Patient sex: M
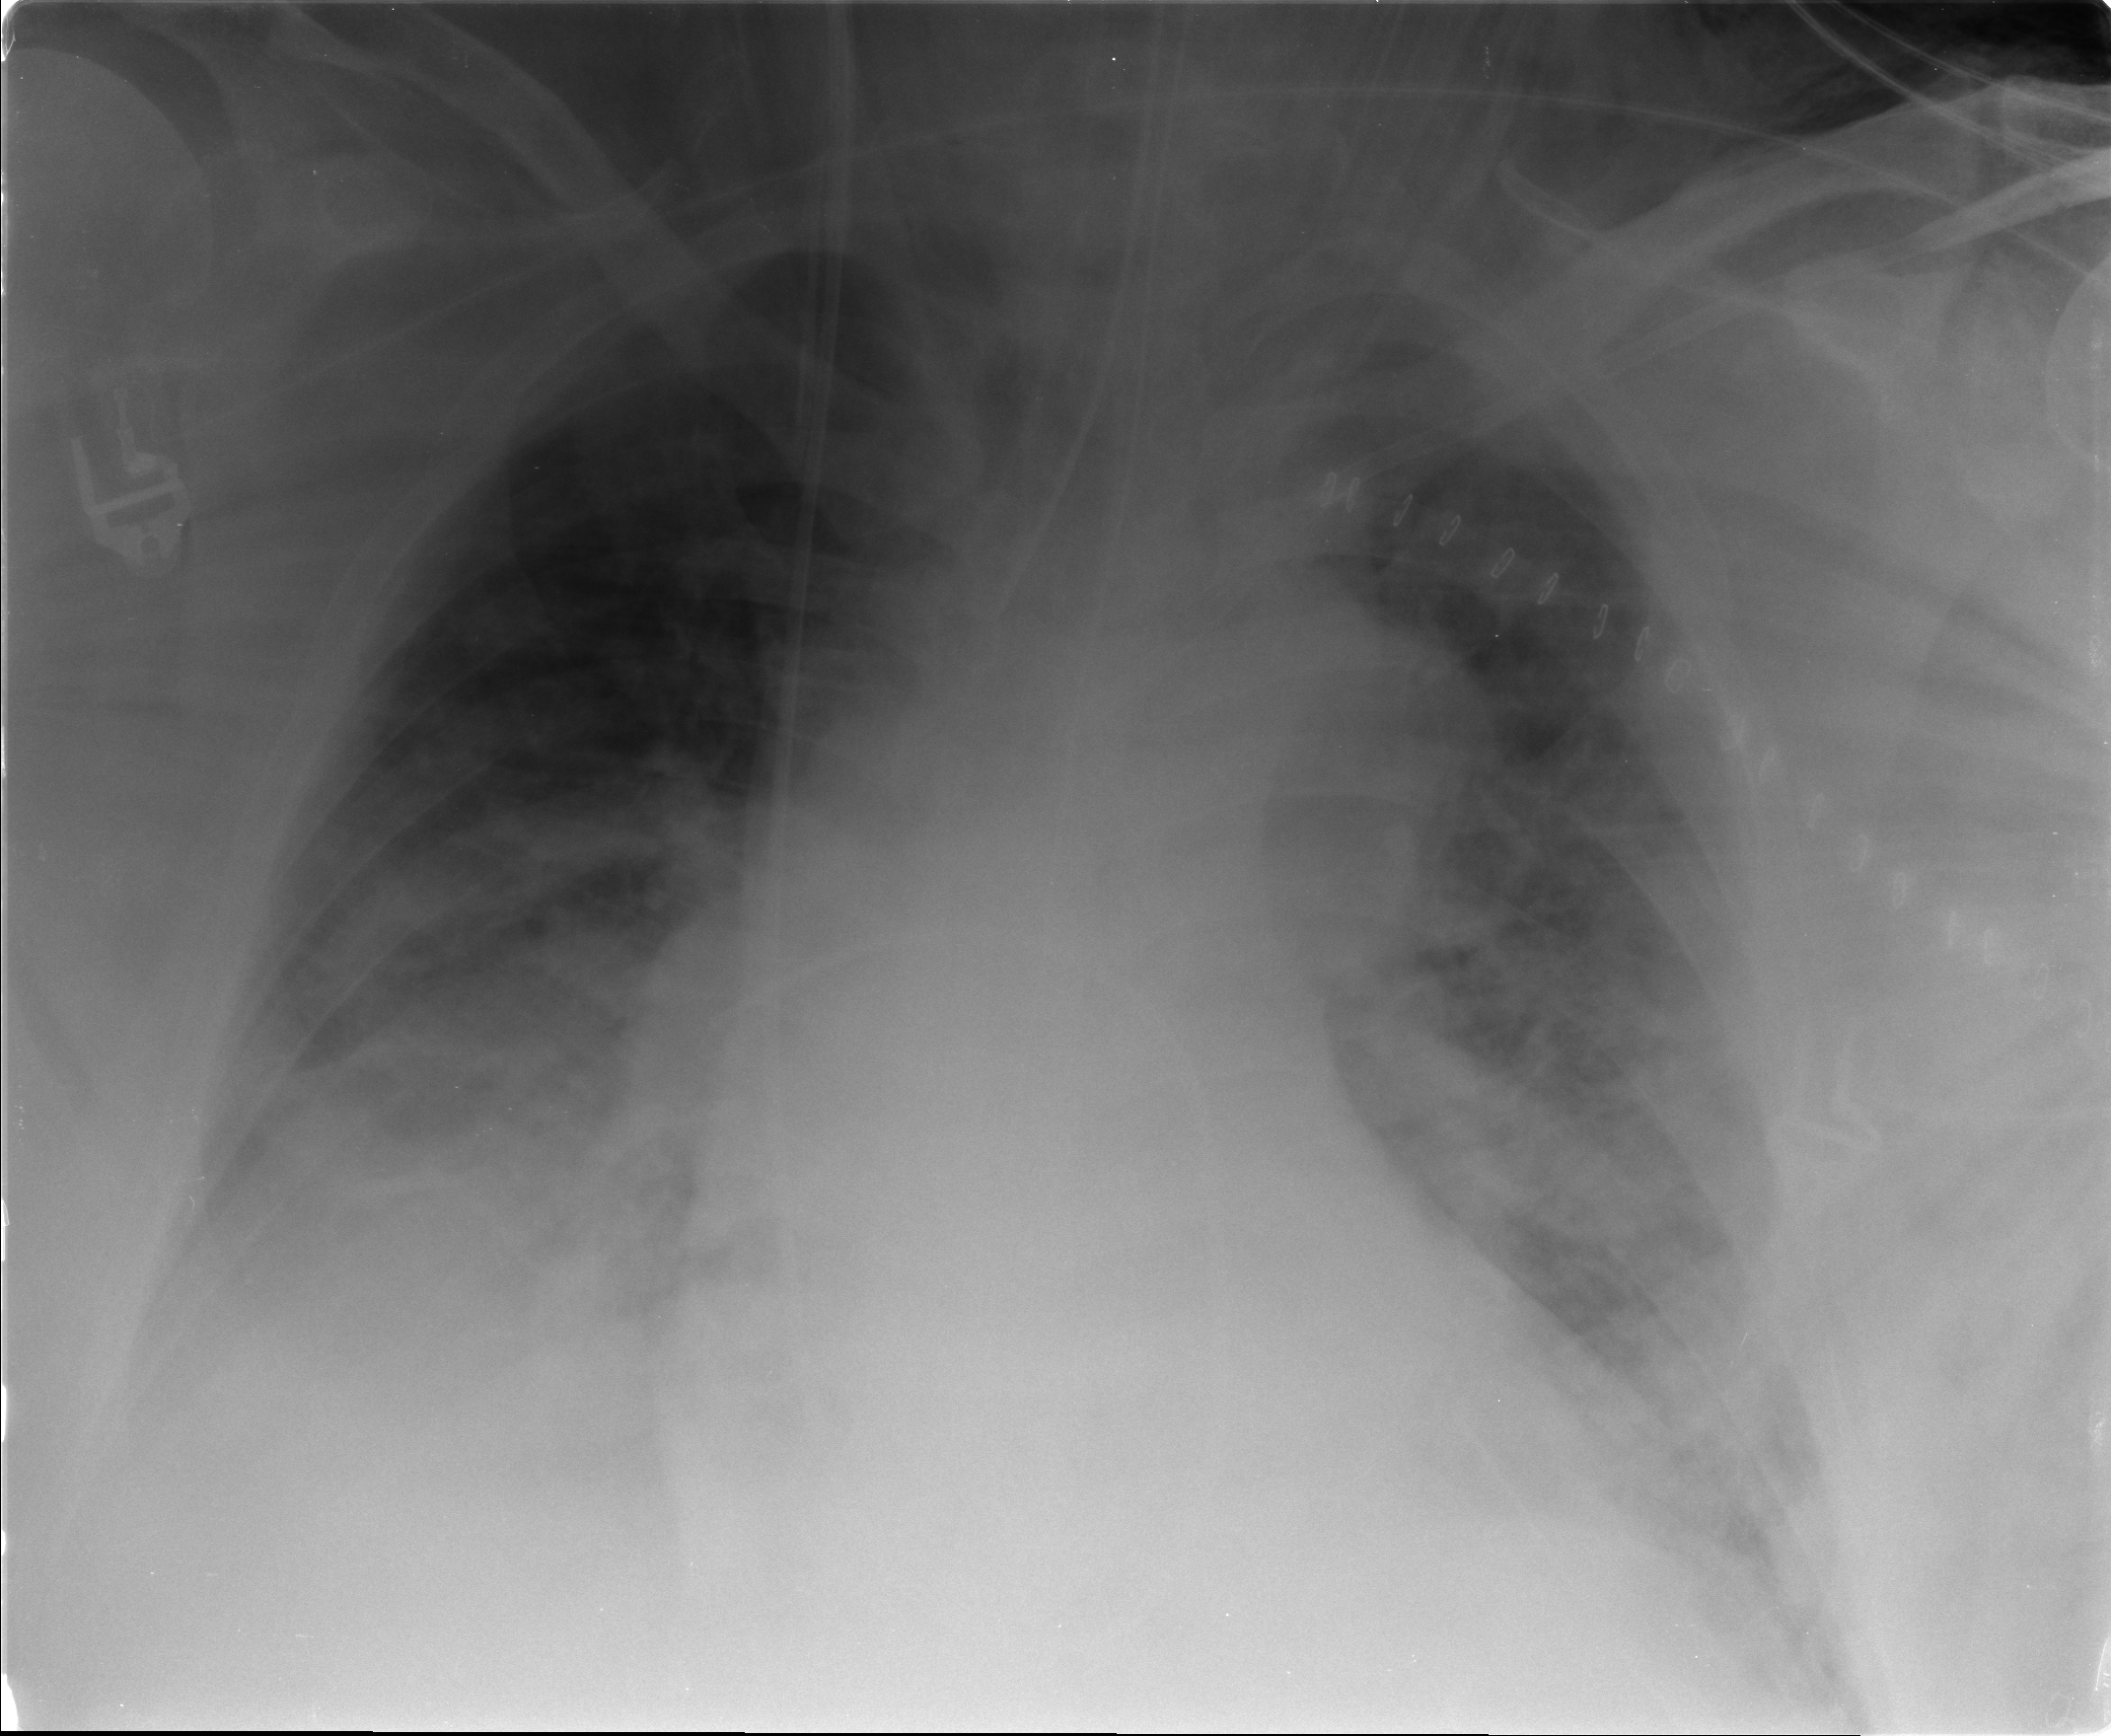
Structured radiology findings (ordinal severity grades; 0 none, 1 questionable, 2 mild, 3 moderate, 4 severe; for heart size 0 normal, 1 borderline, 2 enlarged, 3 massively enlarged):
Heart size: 2
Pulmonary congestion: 2
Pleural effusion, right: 0
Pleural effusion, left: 0
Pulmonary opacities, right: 3
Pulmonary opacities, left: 2
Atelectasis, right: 2
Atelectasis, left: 2